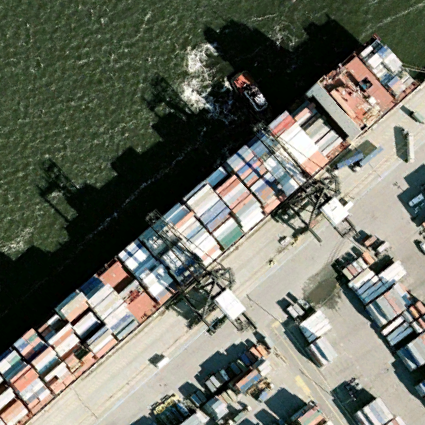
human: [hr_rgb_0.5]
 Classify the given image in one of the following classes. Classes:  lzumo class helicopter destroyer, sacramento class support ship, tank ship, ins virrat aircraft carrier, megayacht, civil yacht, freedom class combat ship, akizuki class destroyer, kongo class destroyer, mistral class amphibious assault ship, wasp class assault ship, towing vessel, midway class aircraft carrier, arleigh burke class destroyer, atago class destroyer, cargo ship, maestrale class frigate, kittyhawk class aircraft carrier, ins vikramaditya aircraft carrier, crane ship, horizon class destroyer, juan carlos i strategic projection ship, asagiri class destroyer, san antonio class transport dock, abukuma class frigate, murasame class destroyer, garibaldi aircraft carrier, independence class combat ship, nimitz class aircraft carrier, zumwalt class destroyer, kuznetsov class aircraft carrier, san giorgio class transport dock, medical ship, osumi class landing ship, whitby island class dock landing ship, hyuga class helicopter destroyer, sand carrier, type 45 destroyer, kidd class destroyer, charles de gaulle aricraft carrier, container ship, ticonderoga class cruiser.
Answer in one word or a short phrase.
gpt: Container ship